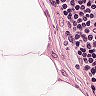
Metastatic tissue present: no